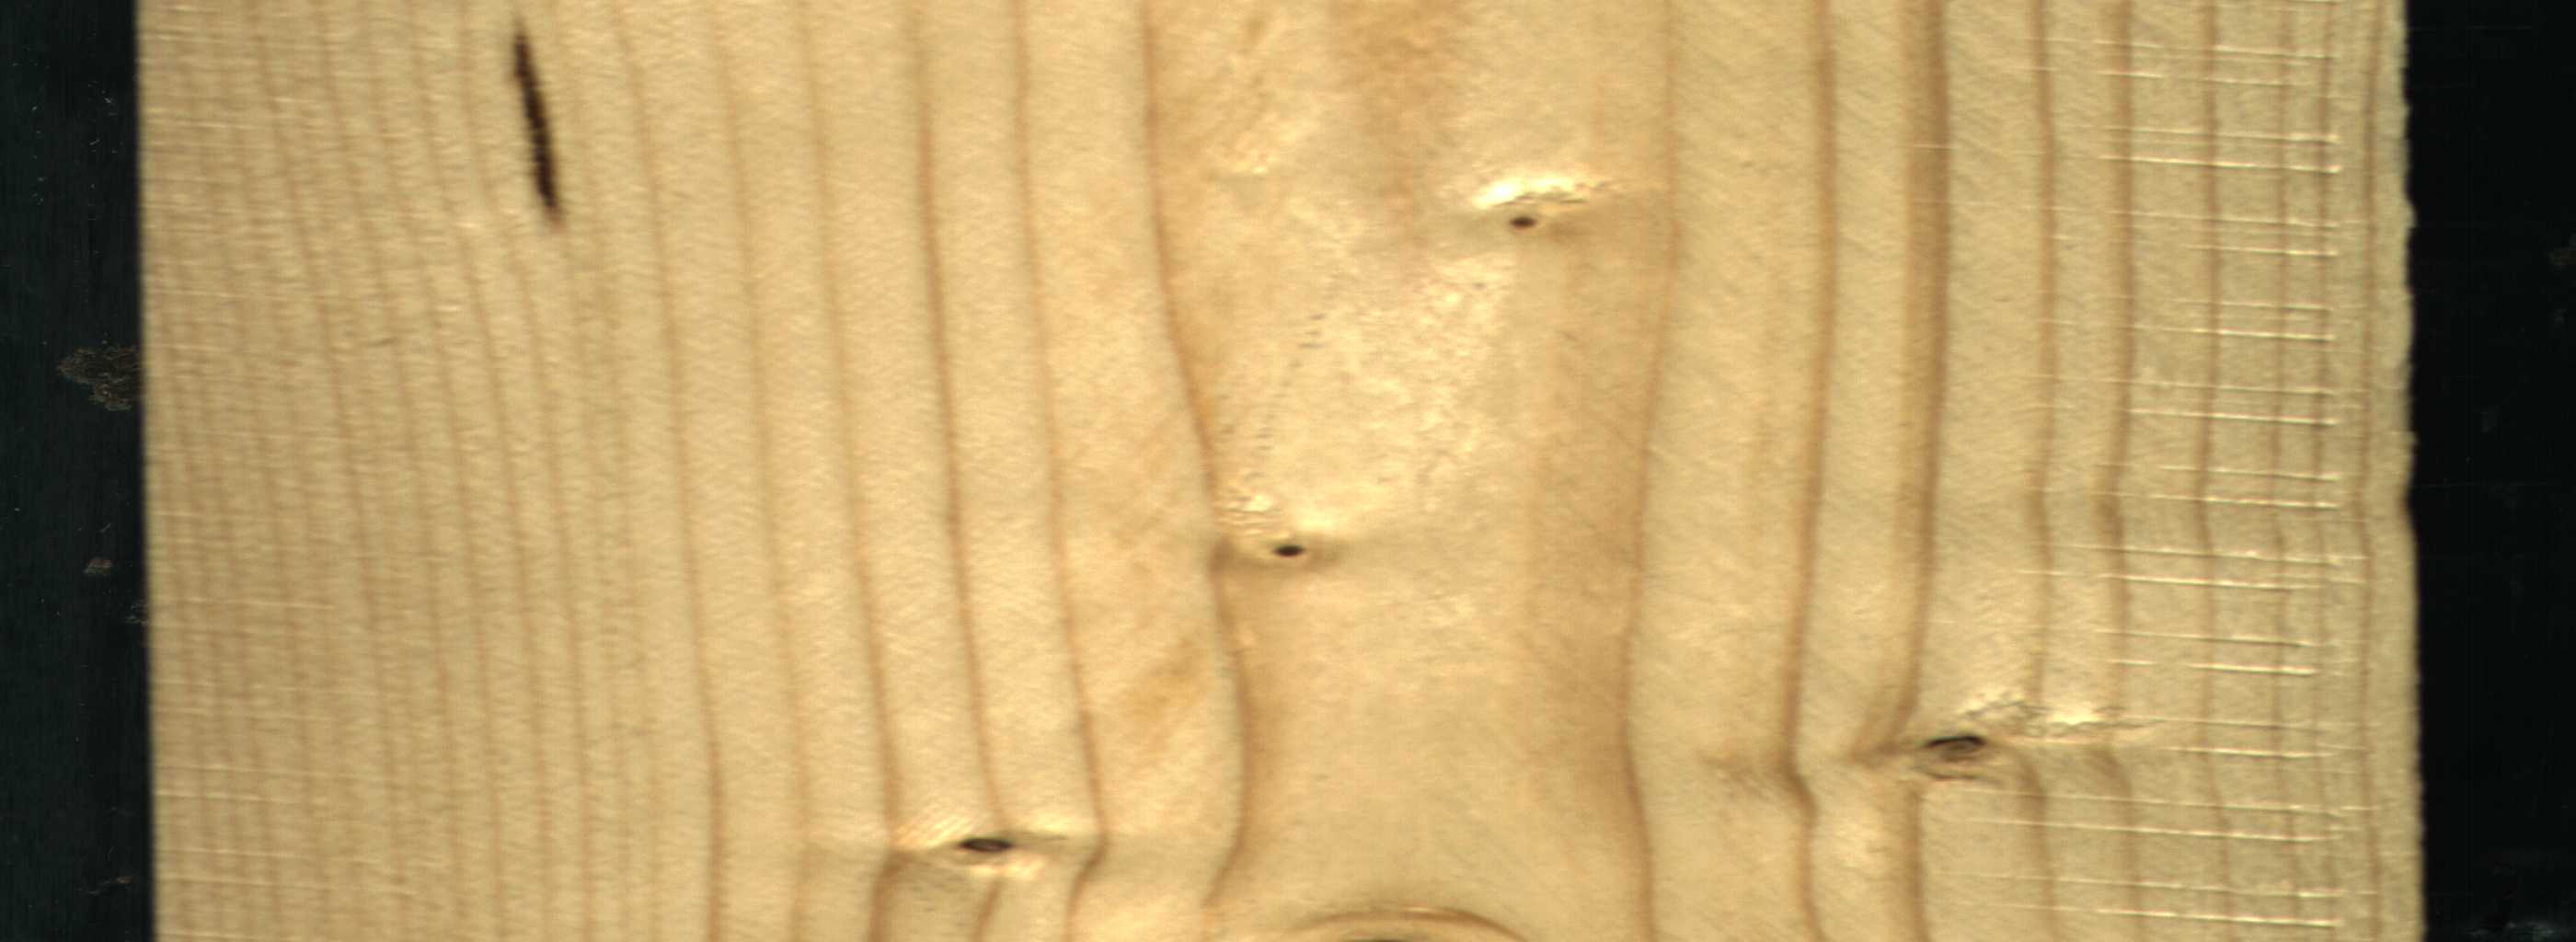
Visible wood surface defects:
resin
Dead_Knot
Dead_Knot
Live_Knot
Live_Knot